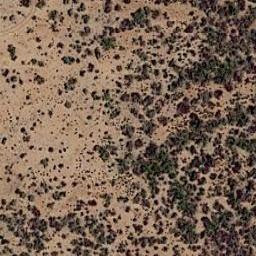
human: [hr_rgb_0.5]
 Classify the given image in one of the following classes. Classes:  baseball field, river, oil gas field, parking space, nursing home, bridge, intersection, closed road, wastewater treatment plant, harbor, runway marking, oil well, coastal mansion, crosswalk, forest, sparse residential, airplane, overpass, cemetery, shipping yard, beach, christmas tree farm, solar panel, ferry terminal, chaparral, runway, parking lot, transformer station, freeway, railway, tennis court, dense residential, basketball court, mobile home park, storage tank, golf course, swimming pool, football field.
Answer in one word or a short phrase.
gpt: chaparral